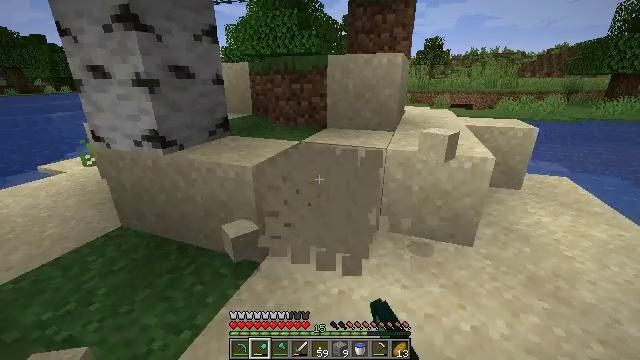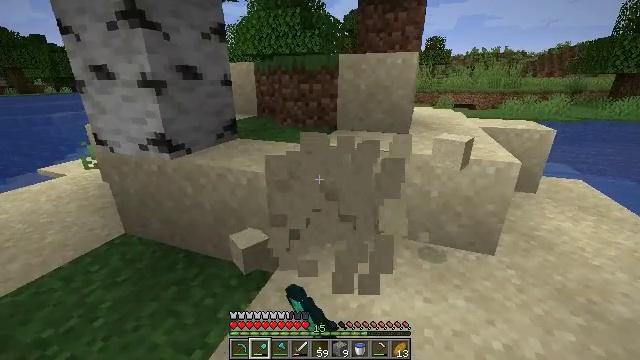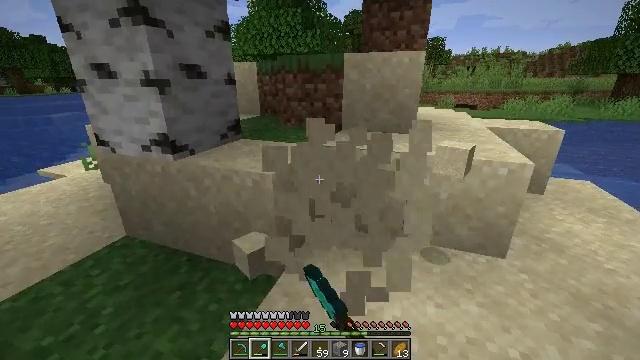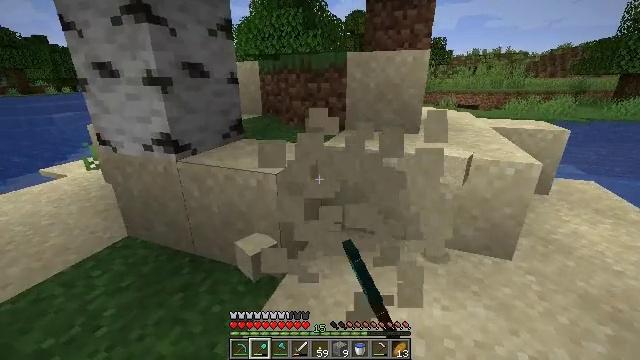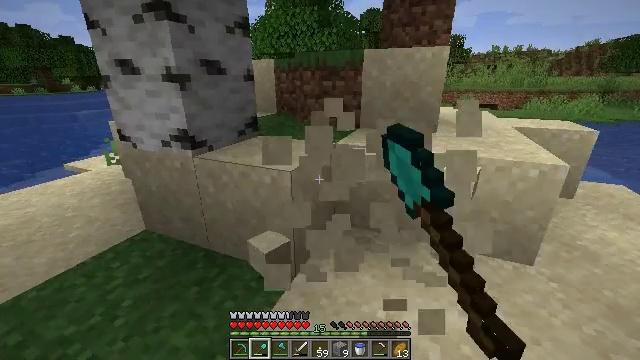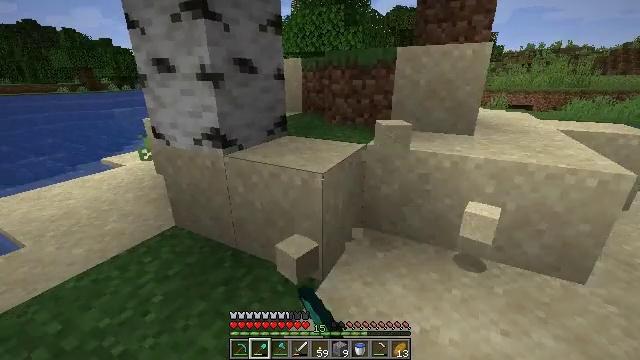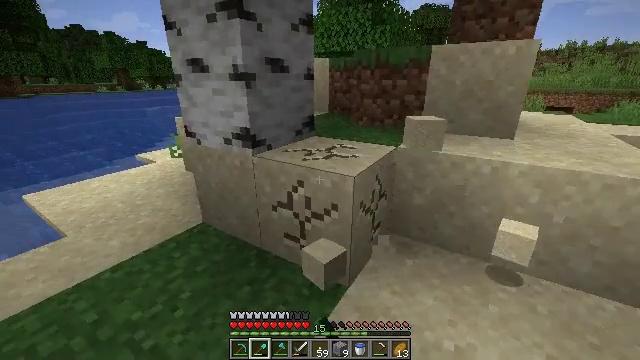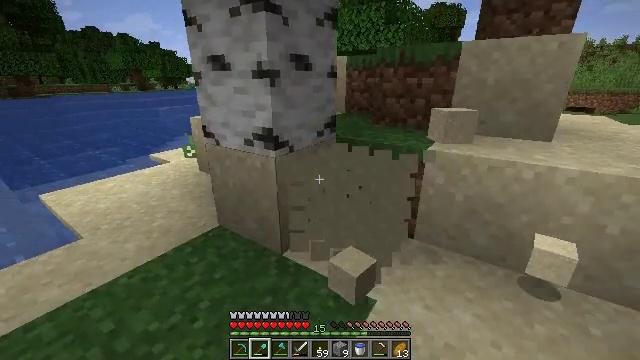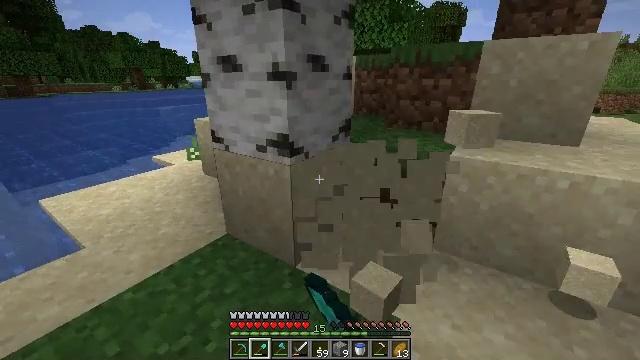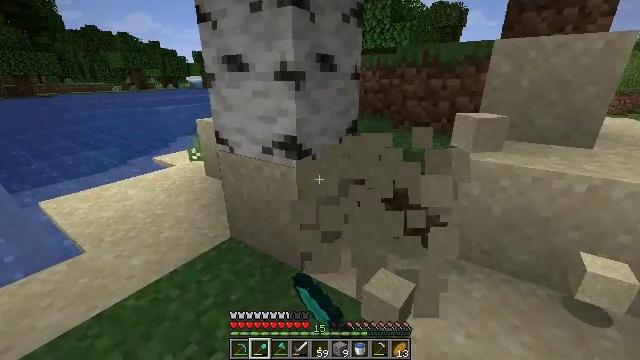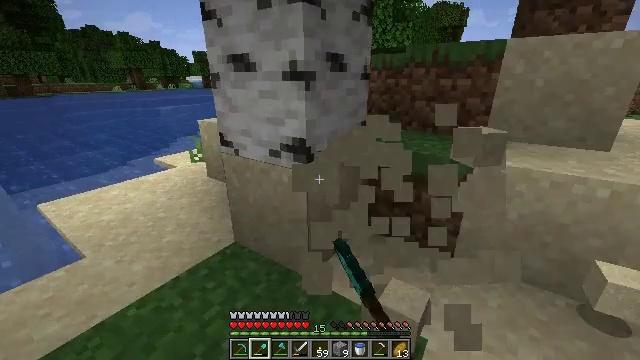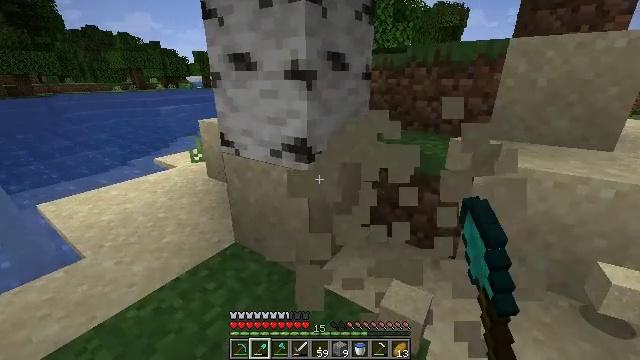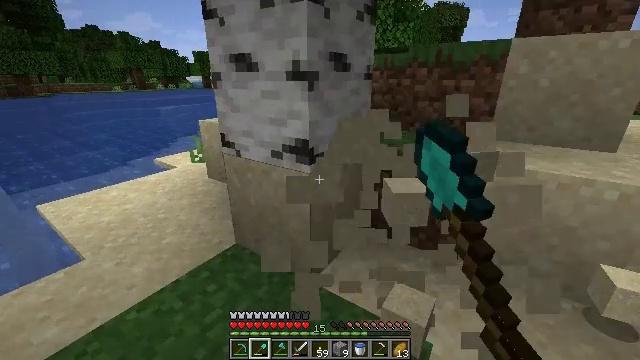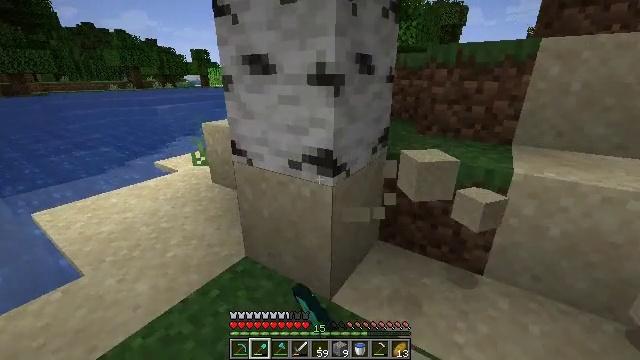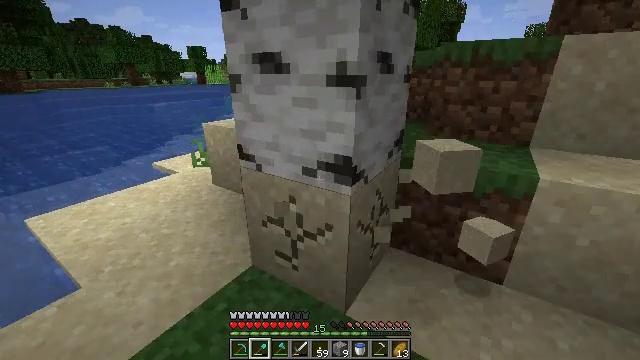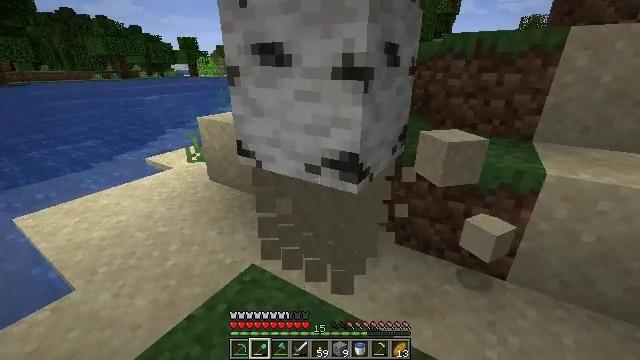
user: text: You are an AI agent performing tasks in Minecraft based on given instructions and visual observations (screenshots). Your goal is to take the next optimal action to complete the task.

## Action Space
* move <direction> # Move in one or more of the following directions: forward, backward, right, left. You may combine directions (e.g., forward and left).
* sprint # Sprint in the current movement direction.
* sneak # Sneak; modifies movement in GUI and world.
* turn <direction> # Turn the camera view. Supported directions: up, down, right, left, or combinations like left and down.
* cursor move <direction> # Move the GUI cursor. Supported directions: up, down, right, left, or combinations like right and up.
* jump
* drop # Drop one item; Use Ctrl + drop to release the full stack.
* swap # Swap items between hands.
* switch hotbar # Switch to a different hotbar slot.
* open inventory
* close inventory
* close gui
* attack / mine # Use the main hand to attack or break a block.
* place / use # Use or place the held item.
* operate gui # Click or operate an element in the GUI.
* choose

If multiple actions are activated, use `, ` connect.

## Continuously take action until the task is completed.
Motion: motion action
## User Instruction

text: Attack the ground to gather sand.
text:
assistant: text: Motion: attack / mine
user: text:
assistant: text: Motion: attack / mine
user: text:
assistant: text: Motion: attack / mine
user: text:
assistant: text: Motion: turn left, attack / mine
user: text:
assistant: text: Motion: move forward and move left, turn left, attack / mine
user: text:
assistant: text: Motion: move forward and move left, turn left, attack / mine
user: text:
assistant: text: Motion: move forward and move left, turn left, attack / mine
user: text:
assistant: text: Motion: move forward and move left, attack / mine
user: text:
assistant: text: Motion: attack / mine
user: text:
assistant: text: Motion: attack / mine
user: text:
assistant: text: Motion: attack / mine
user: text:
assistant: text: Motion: move forward and move left, attack / mine
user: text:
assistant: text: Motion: move forward and move left, attack / mine
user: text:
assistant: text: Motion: move forward and move left, attack / mine
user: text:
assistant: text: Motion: move forward and move left, turn right and down, attack / mine
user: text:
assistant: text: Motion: turn right, attack / mine
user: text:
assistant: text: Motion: attack / mine
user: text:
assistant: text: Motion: move left, attack / mine
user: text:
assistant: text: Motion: move forward and move left, turn right, attack / mine
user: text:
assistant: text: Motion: move forward and move left, turn right, attack / mine
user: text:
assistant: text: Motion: move forward and move left, attack / mine
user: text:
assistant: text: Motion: move forward and move left, turn up, attack / mine
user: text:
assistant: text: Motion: move forward and move left, attack / mine
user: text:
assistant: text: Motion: move forward and move left, attack / mine
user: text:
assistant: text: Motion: turn right, attack / mine
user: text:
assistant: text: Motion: turn right, attack / mine
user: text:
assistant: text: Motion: attack / mine
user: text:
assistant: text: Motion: attack / mine
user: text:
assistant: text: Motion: move forward and move left, attack / mine
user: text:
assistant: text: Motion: move forward and move left, attack / mine